Field crop: maize
Growth stage: 2
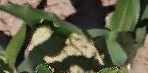
Species: maize